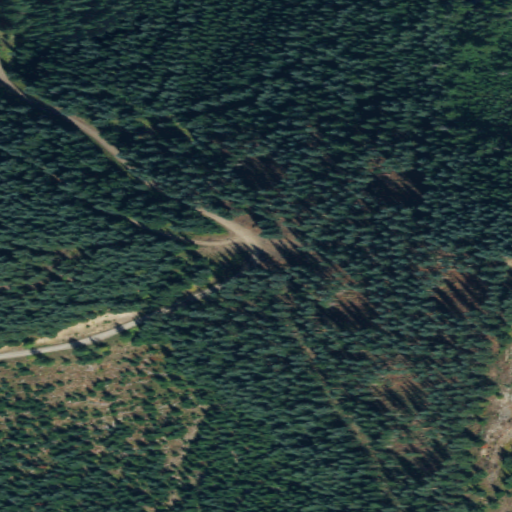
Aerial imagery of gap in Washington named Haller Pass containing evergreen forest, open development, low intensity development, shrub, and grassland